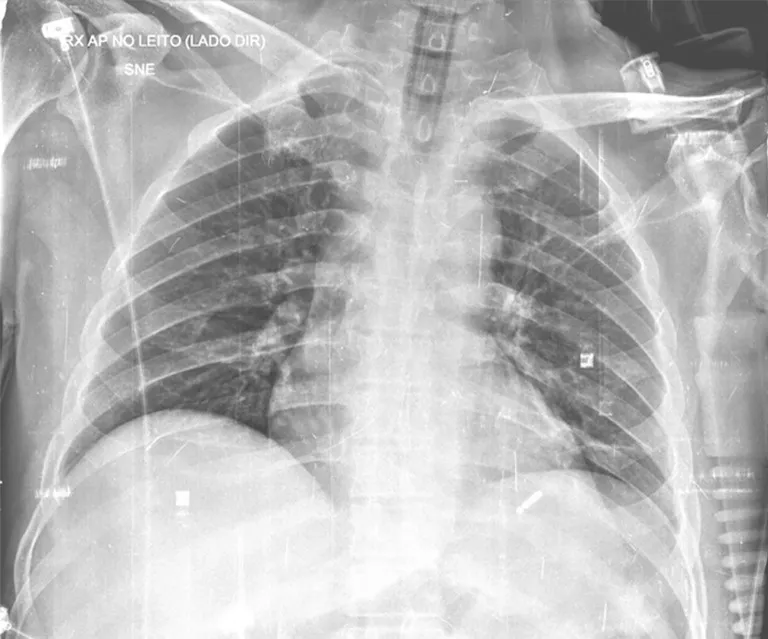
Anteroposterior chest X-ray obtained while the patient was in
bed.
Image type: radiology (x_ray)